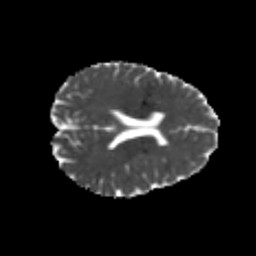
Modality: MD
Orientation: axial
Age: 25
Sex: female
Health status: healthy
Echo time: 0.074 s